Current action and preconditions to check: trajectory_clear

Your task: For each precondition in the list above, predict whether it will hold at this action.

Consider the current scene as observed from the mobile robot's camera, and analyze the predicted future states of all dynamic agents (e.g., people, animals, vehicles, or any moving entities) within the NEXT SECOND.

IMPORTANT: Only answer "very likely" if you are absolutely certain—based on strong, clear evidence—that a dynamic agent will violate the precondition in the predicted future state. Do NOT answer "very likely" for unlikely, ambiguous, or low-probability risks.

Ask yourself for each precondition: Is there a high probability, with clear and convincing evidence, that the predicted future states of any dynamic agent will interfere with the predicted future state of the currently executing action within the NEXT SECOND, causing that precondition to fail?

Assess the risk level based on these predictions. Use "likely" or "very likely" if motions create a clear risk of interference.

Use "neutral" or "improbable" if agents are nearby but their predicted paths are clearly diverging or non-conflicting.

Failure Risk Categories: "very improbable", "improbable", "neutral", "likely", "very likely"

Answer Format: Output ONLY the probability_of_failure value from these categories: "very improbable", "improbable", "neutral", "likely", "very likely"

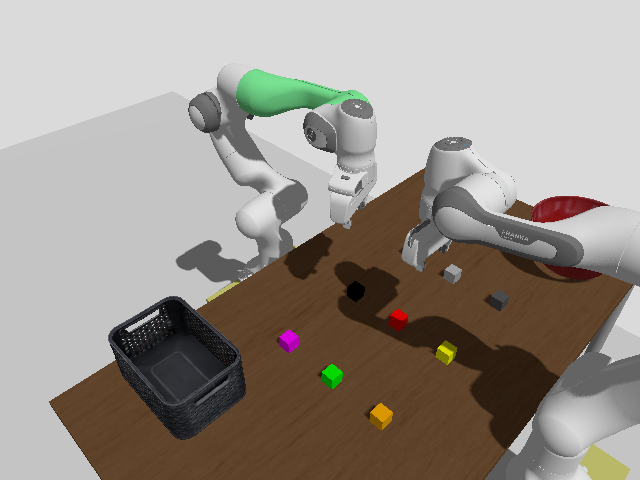

Answer: likely